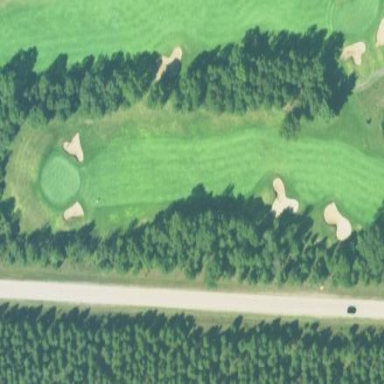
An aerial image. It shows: Grassy area designated as golf fairway.